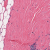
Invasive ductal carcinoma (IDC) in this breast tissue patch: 0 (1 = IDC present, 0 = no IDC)